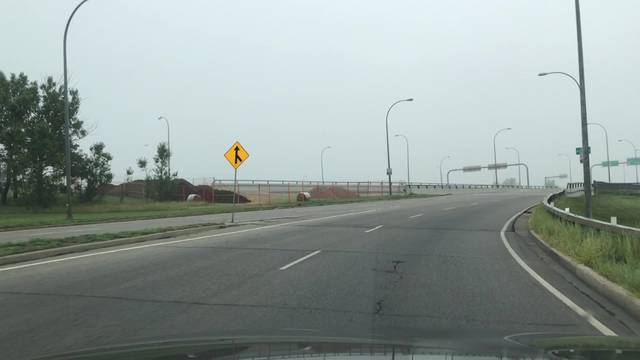
Region: Canada
Coordinates: 53.537, -113.483